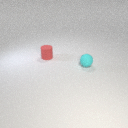
small cyan rubber sphere to the right of small red rubber cylinder